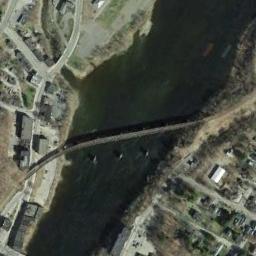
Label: bridge